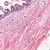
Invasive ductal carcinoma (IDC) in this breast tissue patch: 0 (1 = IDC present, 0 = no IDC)